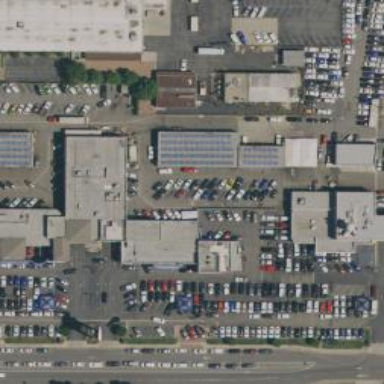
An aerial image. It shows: Commercial building.